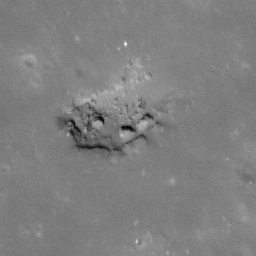
Pit: Copernicus 24
Host crater: Copernicus
Host type: impact_melt
Lunar coordinates: latitude 10.181, longitude 340.481